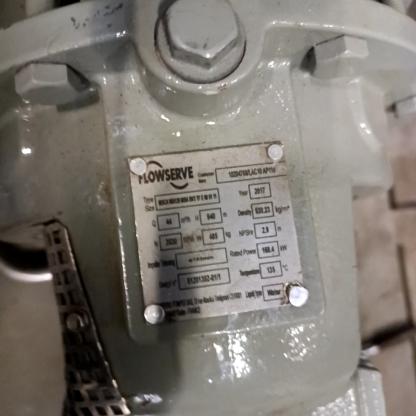
Klasa: tabliczka-znamionowa